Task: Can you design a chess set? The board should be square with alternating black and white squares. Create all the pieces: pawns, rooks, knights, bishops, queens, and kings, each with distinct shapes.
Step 2763:
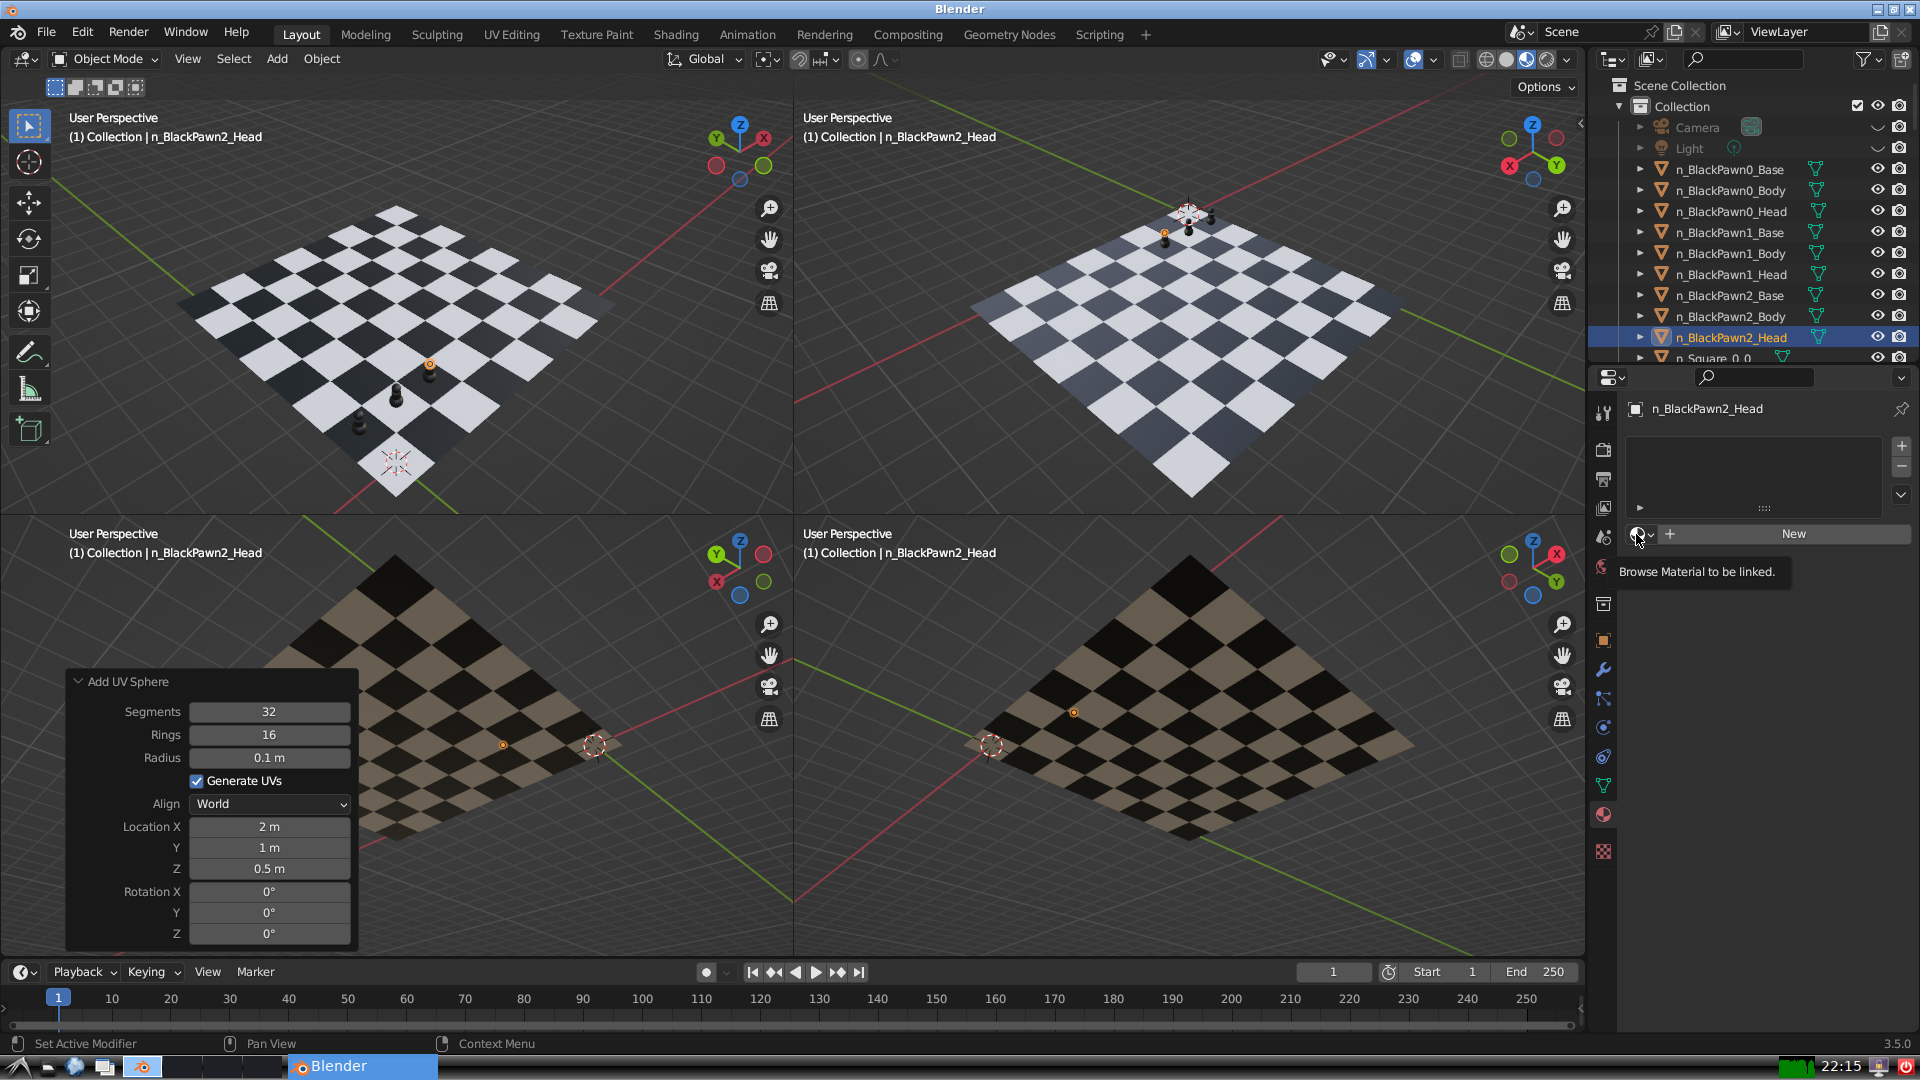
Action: click: no